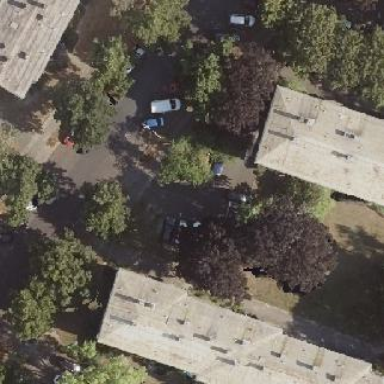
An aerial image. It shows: Parking area with surface.